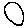
Label: circle